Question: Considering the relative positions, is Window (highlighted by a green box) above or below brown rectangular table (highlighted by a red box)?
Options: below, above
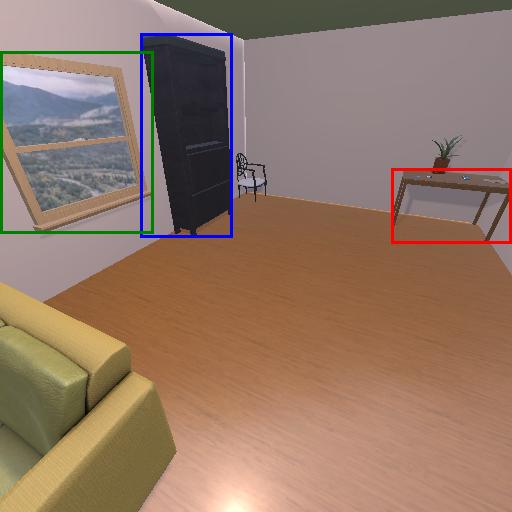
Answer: below